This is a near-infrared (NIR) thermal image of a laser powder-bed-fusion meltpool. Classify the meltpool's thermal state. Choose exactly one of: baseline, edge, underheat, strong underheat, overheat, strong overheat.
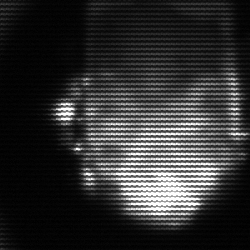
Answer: edge